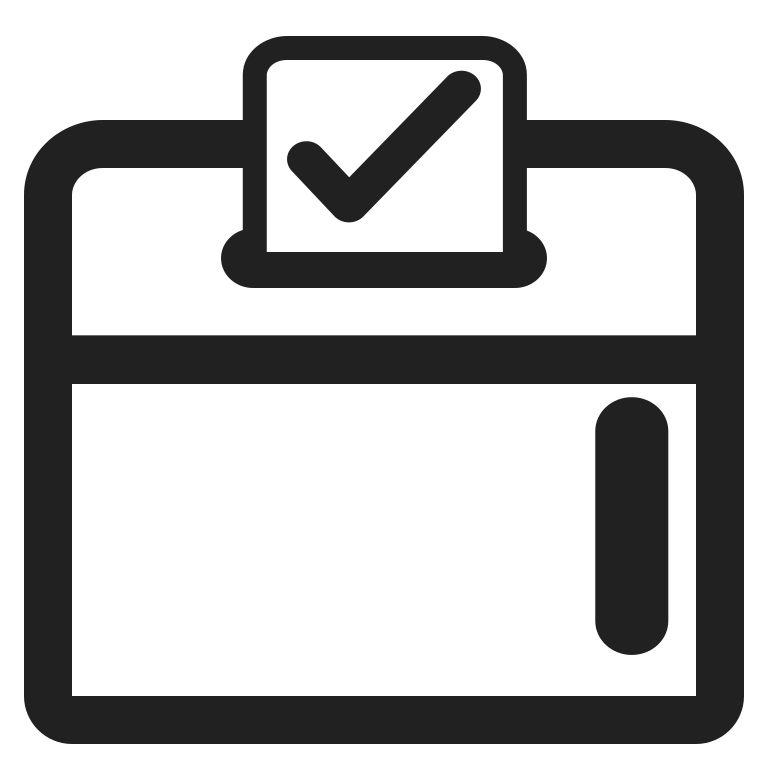
ballot box with ballot high contrast